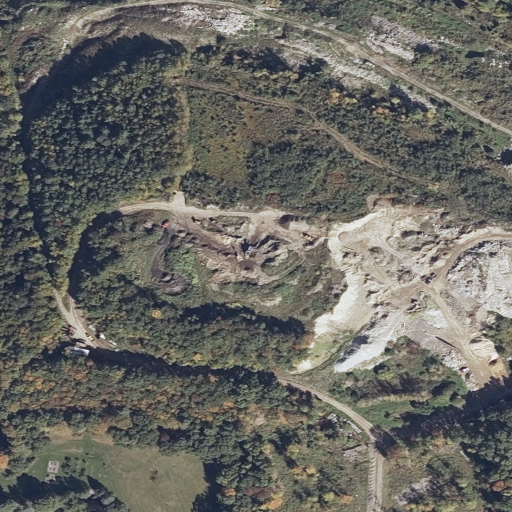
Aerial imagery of mountain in Maine named Great Hill containing mixed forest, deciduous forest, barren land, pasture, grassland, shrub, and evergreen forest